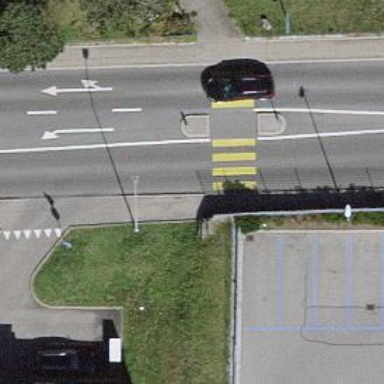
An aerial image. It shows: Uncontrolled road crossing.